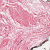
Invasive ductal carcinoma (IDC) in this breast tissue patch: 0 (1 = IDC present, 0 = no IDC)